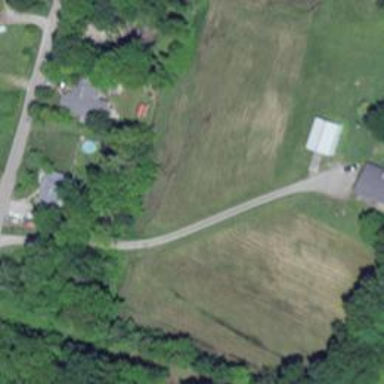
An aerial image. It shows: Driveway leading to service road.